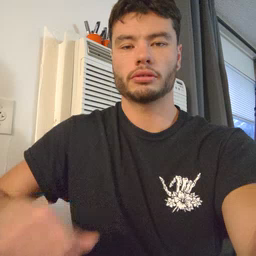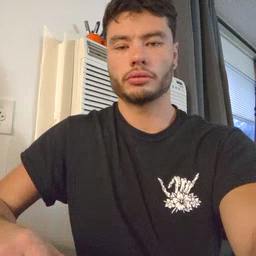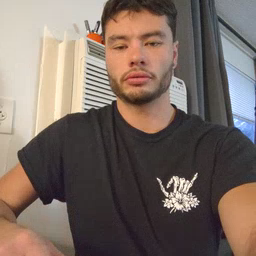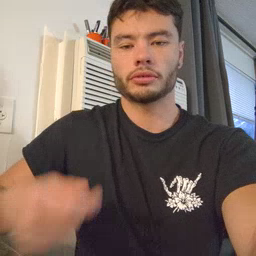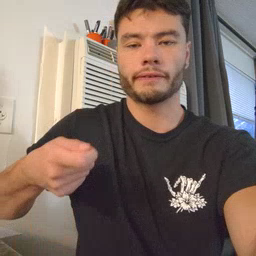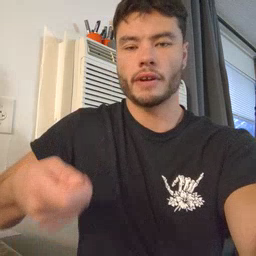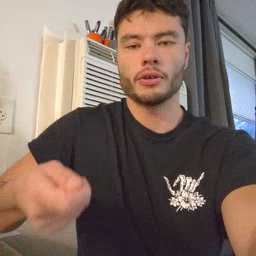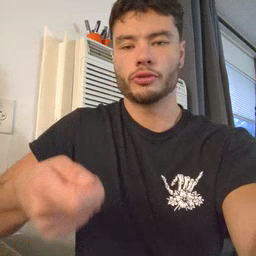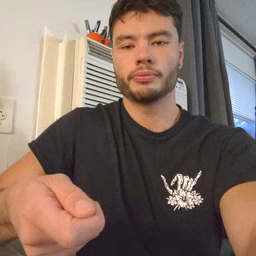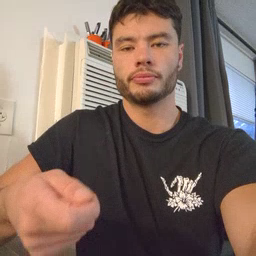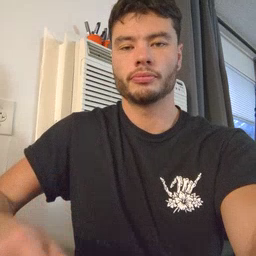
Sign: vacuum